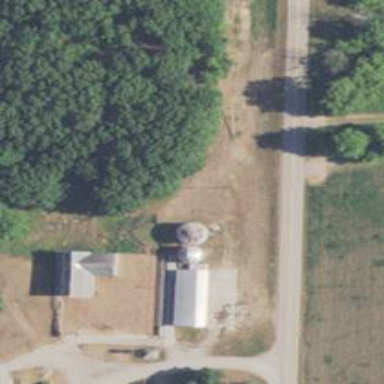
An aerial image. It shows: Silo.